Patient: sex F, age 57
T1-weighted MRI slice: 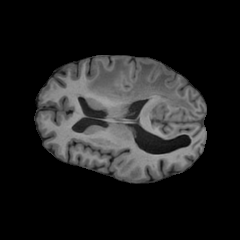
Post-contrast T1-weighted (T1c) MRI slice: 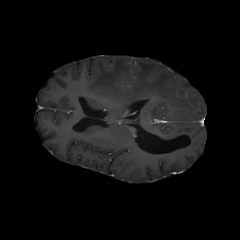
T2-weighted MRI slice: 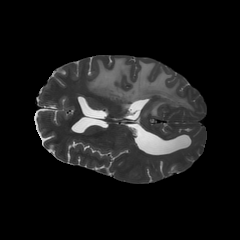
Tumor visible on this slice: yes
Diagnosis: Glioblastoma, IDH-wildtype
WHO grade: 4